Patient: sex M, age 29
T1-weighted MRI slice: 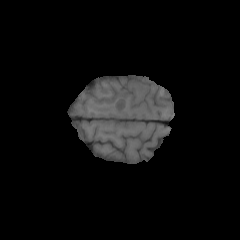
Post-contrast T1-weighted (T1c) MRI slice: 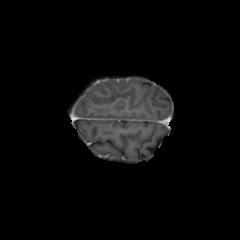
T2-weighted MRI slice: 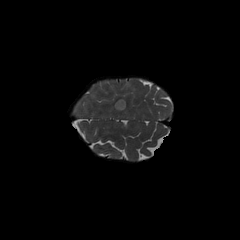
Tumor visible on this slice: yes
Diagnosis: Glioblastoma, IDH-wildtype
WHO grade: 4